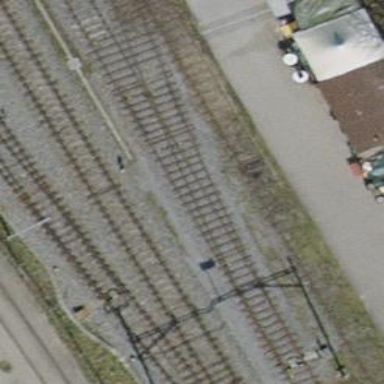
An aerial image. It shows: Single-track railway yard.